Question: I added the following to my .vimrc:
'''
" fill in the all possible matches
set completeopt=menu,preview
'''
But I still can't make Vim preview the first word (I'm using the <URL>.

(I know that pressing 'CTRL + Y' will select the first occurrence, but for some reason, it delays like 0.5 secods to insert the word).
my whole .vimrc:
'''
nnoremap <C-N><C-P> <C-Y>
nnoremap <F4> :set filetype=html<CR>
nnoremap <F5> :set filetype=php<CR>
nnoremap <F3> :TlistToggle<CR>
" press space to turn off highlighting and clear any message already displayed.
nnoremap <silent> <Space> :nohlsearch<Bar>:echo<CR>
" set buffers commands
nnoremap <silent> <M-F8> :BufExplorer<CR>
nnoremap <silent> <F8> :bn<CR>
nnoremap <silent> <S-F8> :bp<CR>
" open NERDTree with start directory: D:\wamp\www
nnoremap <F9> :NERDTree /home/alex/www<CR>
" open MRU
nnoremap <F10> :MRU<CR>
" open current file (silently)
nnoremap <silent> <F11> :let old_reg=@"<CR>:let @"=substitute(expand("%:p"), "/", "\", "g")<CR>:silent!!cmd /cstart <C-R><C-R>"<CR><CR>:let @"=old_reg<CR>
" open current file in localhost (default browser)
nnoremap <F12> :! start "http://localhost" file:///"%:p""<CR>
" open Vim's default Explorer
nnoremap <silent> <F2> :Explore<CR>
nnoremap <C-F2> :%s/\.html/.php/g<CR>
" fill in the all possible matches
set completeopt=menu,preview
" REMAPPING
" map leader to ,
let mapleader = ","
" remap ' to '
nnoremap ' '
nnoremap ' '
" remap increment numbers
nnoremap <C-kPlus> <C-A>
" COMPRESSION
function Js_css_compress ()
let cwd = expand('<afile>:p:h')
let nam = expand('<afile>:t:r')
let ext = expand('<afile>:e')
if -1 == match(nam, "[\._]src$")
let minfname = nam.".min.".ext
else
let minfname = substitute(nam, "[\._]src$", "", "g").".".ext
endif
if ext == 'less'
if executable('lessc')
cal system( 'lessc '.cwd.'/'.nam.'.'.ext.' &')
endif
else
if filewritable(cwd.'/'.minfname)
if ext == 'js' && executable('closure-compiler')
cal system( 'closure-compiler --js '.cwd.'/'.nam.'.'.ext.' > '.cwd.'/'.minfname.' &')
elseif executable('yuicompressor')
cal system( 'yuicompressor '.cwd.'/'.nam.'.'.ext.' > '.cwd.'/'.minfname.' &')
endif
endif
endif
endfunction
autocmd FileWritePost,BufWritePost *.js :call Js_css_compress()
autocmd FileWritePost,BufWritePost *.css :call Js_css_compress()
autocmd FileWritePost,BufWritePost *.less :call Js_css_compress()
" GUI
" taglist right side
let Tlist_Use_Right_Window = 1
" hide tool bar
set guioptions-=T
"remove scroll bars
set guioptions+=LlRrb
set guioptions-=LlRrb
" set the initial size of window
set lines=46 columns=180
" set default font
set guifont=Monospace
" set guifont=Monospace\ 10
" show line number
set number
" set default theme
colorscheme ir_dark
" encoding
set encoding=utf-8
setglobal fileencoding=utf-8 bomb
set fileencodings=ucs-bom,utf-8,latin1
" SCSS syntax highlight
au BufRead,BufNewFile *.scss set filetype=scss
" LESS syntax highlight
syntax on
au BufNewFile,BufRead *.less set filetype=less
" Haml syntax highlight
"au! BufRead,BufNewFile *.haml
"setfiletype haml
" Sass syntax highlight
"au! BufRead,BufNewFile *.sass
"setfiletype sass
" set filetype indent
filetype indent on
" set other indenting preferences
set autoindent
" for snipMate to work
filetype plugin on
" show breaks
set showbreak=----->
" coding format
set tabstop=4
set shiftwidth=4
set linespace=1
" CONFIG
" keep the buffer around when left
set hidden
" enable matchit plugin
source $VIMRUNTIME/macros/matchit.vim
" folding
set foldmethod=indent
"set foldmethod=marker
"set foldmarker={,}
"let g:FoldMethod = 0
"map <leader>ff :call ToggleFold()<cr>
"fun! ToggleFold()
"if g:FoldMethod == 0
"exe 'set foldmethod=indent'
"let g:FoldMethod = 1
"else
"exe 'set foldmethod=marker'
"let g:FoldMethod = 0
"endif
"endfun
" save and restore folds when a file is closed and re-opened
"au BufWrite ?* mkview
"au BufRead ?* silent loadview
" auto-open NERDTree everytime Vim is invoked
au VimEnter * NERDTree /home/alex/www
" set omnicomplete
autocmd FileType python set omnifunc=pythoncomplete#Complete
autocmd FileType javascript set omnifunc=javascriptcomplete#CompleteJS
autocmd FileType html set omnifunc=htmlcomplete#CompleteTags
autocmd FileType css set omnifunc=csscomplete#CompleteCSS
autocmd FileType xml set omnifunc=xmlcomplete#CompleteTags
autocmd FileType php set omnifunc=phpcomplete#CompletePHP
autocmd FileType c set omnifunc=ccomplete#Complete
" Remove trailing white-space once the file is saved
au BufWritePre * silent g/\s\+$/s///
" Use CTRL-S for saving, also in Insert mode
noremap <C-S> :update!<CR>
vnoremap <C-S> <C-C>:update!<CR>
inoremap <C-S> <C-O>:update!<CR>
" DEFAULT
set nocompatible
source $VIMRUNTIME/vimrc_example.vim
"source $VIMRUNTIME/mswin.vim
"behave mswin
" disable creation of swap files
set noswapfile
" no back ups wwhile editing
set nowritebackup
" disable creation of backups
set nobackup
" no file change pop up warning
autocmd FileChangedShell * echohl WarningMsg | echo "File changed shell." | echohl None
set diffexpr=MyDiff()
function MyDiff()
let opt = '-a --binary '
if &diffopt =~ 'icase' | let opt = opt . '-i ' | endif
if &diffopt =~ 'iwhite' | let opt = opt . '-b ' | endif
let arg1 = v:fname_in
if arg1 =~ ' ' | let arg1 = '"' . arg1 . '"' | endif
let arg2 = v:fname_new
if arg2 =~ ' ' | let arg2 = '"' . arg2 . '"' | endif
let arg3 = v:fname_out
if arg3 =~ ' ' | let arg3 = '"' . arg3 . '"' | endif
let eq = ''
if $VIMRUNTIME =~ ' '
if &sh =~ '\<cmd'
let cmd = '""' . $VIMRUNTIME . '\diff"'
let eq = '"'
else
let cmd = substitute($VIMRUNTIME, ' ', '" ', '') . '\diff"'
endif
else
let cmd = $VIMRUNTIME . '\diff'
endif
silent execute '!' . cmd . ' ' . opt . arg1 . ' ' . arg2 . ' > ' . arg3 . eq
endfunction
'''
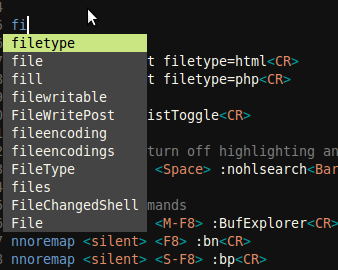
Answer: Try this plugin : <URL>
The omnicompletion comes up after the 3rd character (you can set this in you '.vimrc'), move thru the list with .
You can look my <URL> for the plugin config.